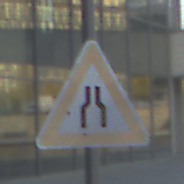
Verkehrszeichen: VerengteFahrbahn
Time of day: SunriseSunset
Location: Outdoor (Urban)
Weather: PartlyCloudy
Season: NotSpecified
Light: Natural